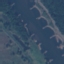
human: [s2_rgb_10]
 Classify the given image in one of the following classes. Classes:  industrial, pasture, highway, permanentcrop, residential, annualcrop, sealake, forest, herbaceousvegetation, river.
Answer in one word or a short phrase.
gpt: River